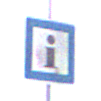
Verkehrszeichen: Informationsstelle
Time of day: Midday
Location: Outdoor (Suburban)
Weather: Overcast
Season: NotSpecified
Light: Natural